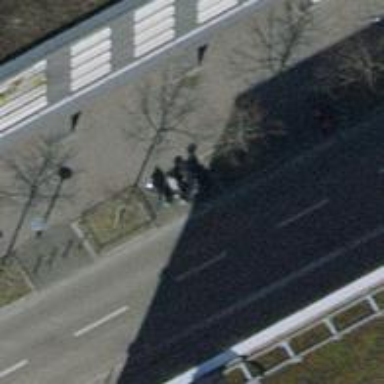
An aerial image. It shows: Bicycle parking area with bollard.